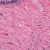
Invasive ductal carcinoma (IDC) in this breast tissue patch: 0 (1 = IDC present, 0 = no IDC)